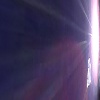
Label: sunburn